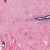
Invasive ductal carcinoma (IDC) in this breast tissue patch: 0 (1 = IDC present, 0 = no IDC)